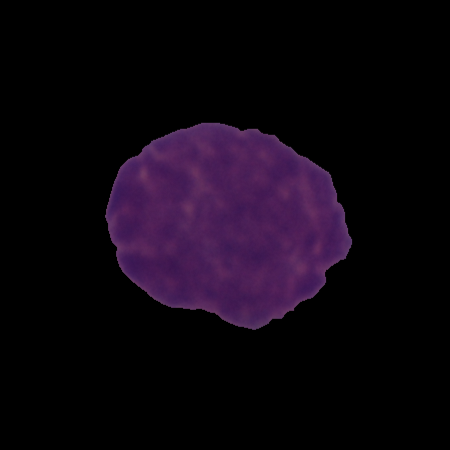
Label: cancer